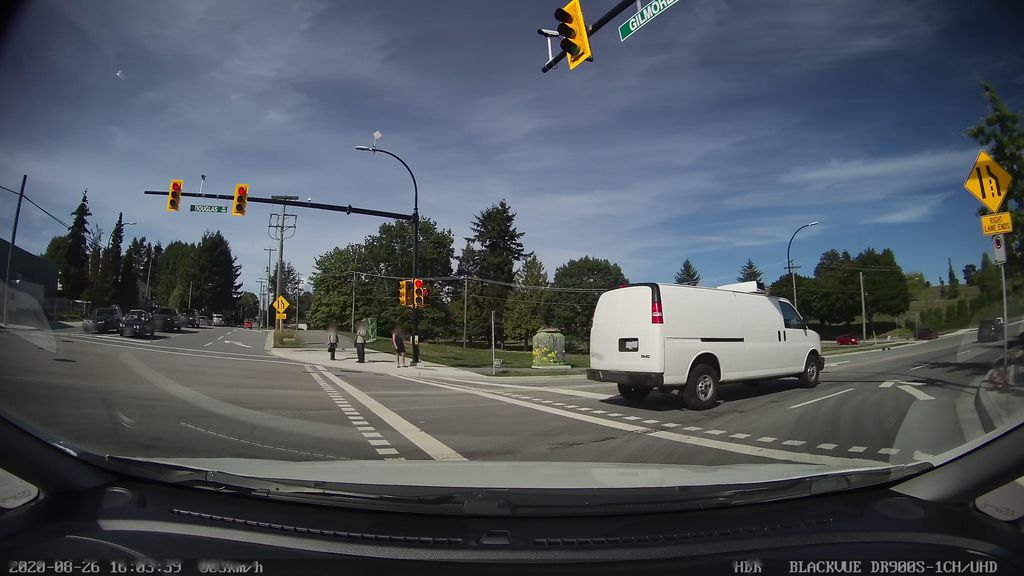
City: vancouver